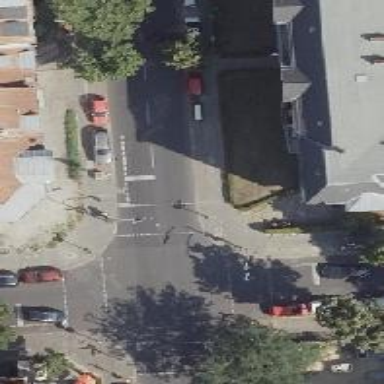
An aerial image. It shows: Road with traffic signals.